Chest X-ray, AP view. Patient: 65 years old, sex F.
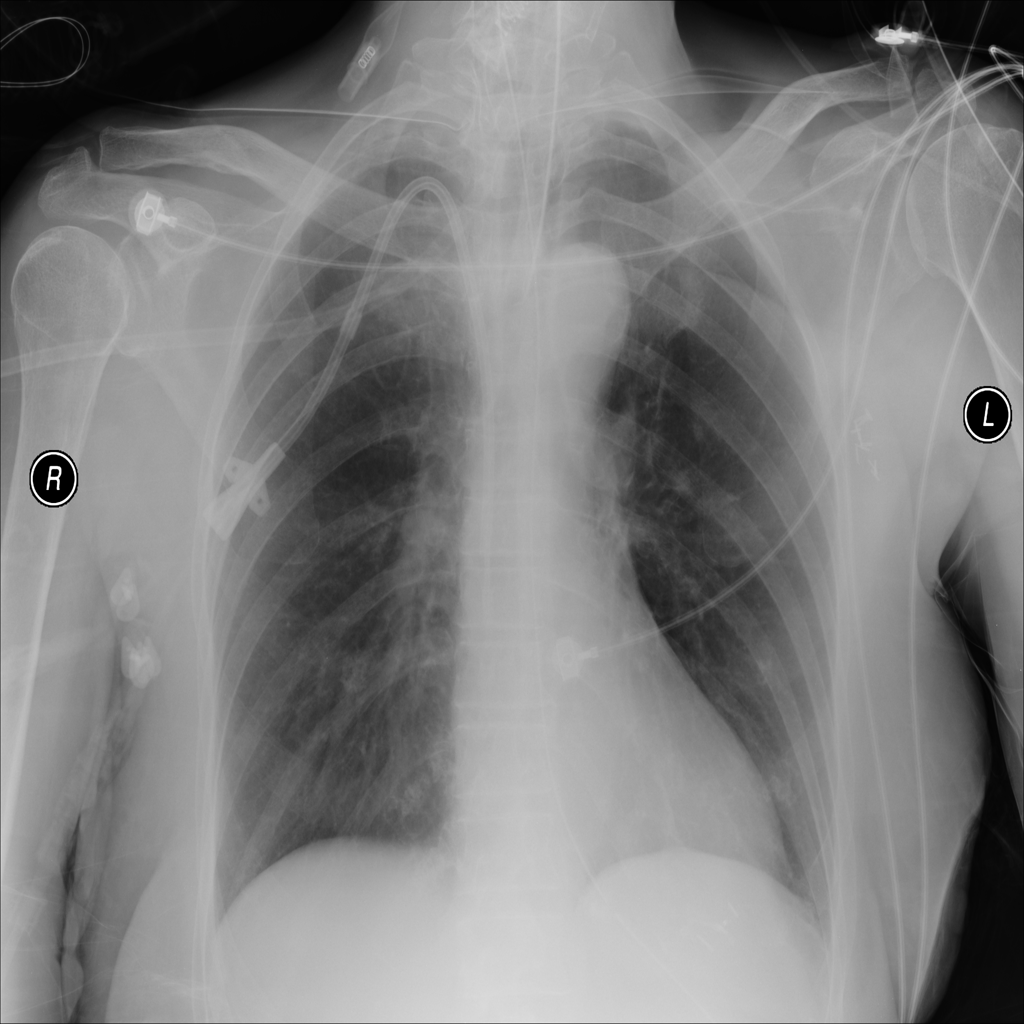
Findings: No Finding